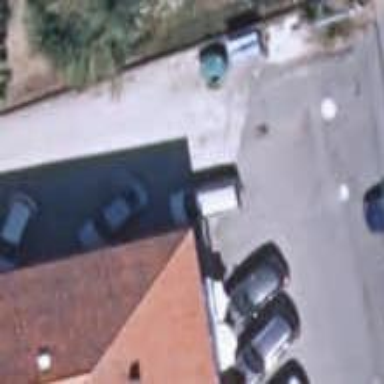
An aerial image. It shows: Hotel.